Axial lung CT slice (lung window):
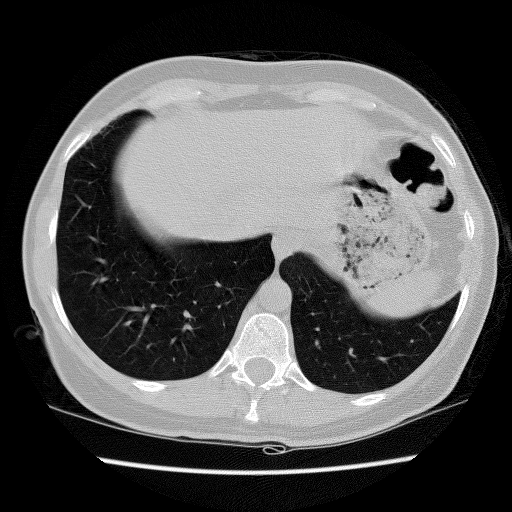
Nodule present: no